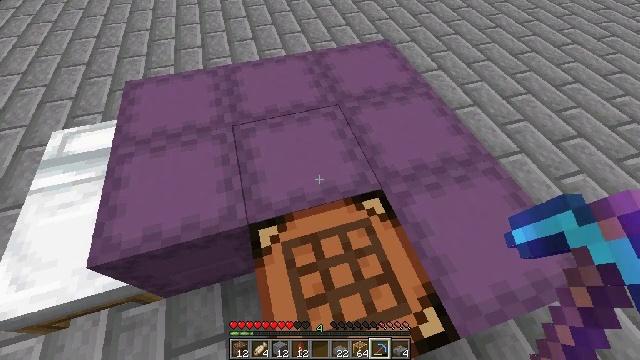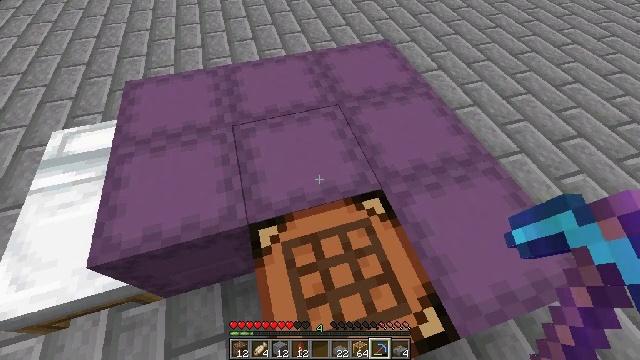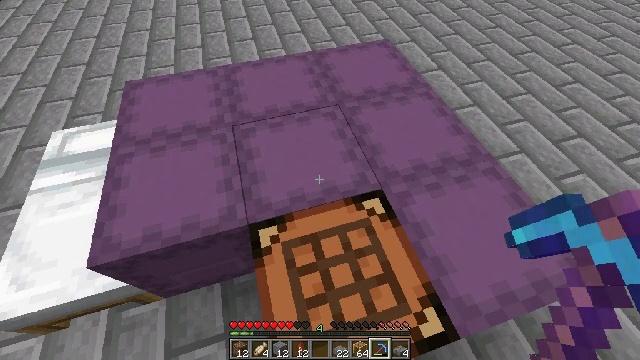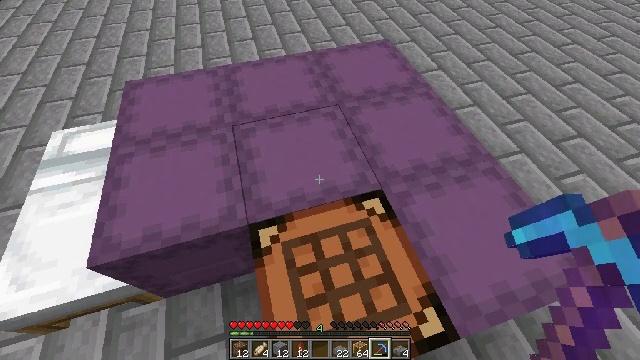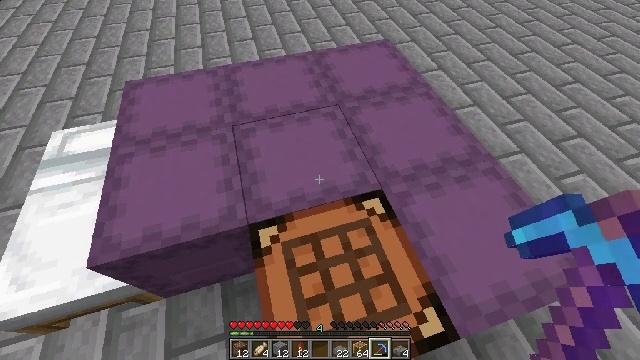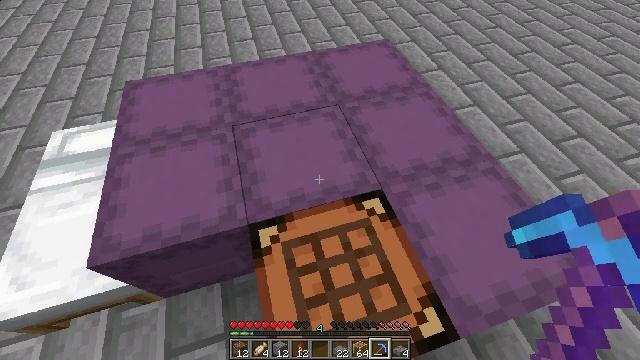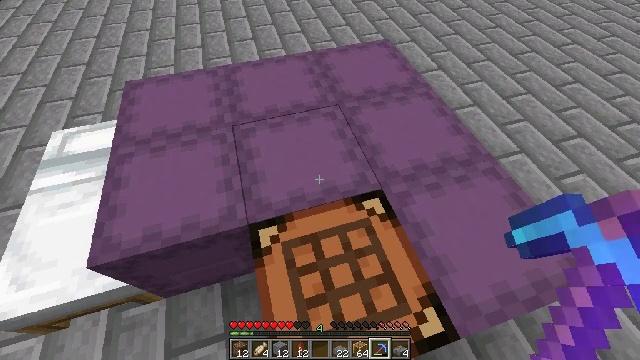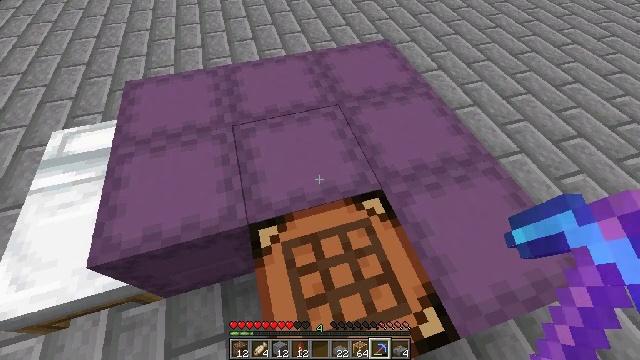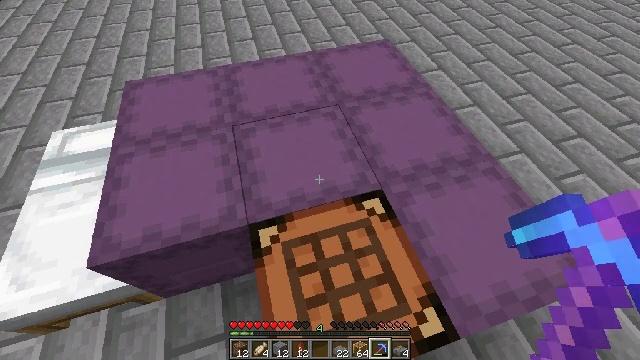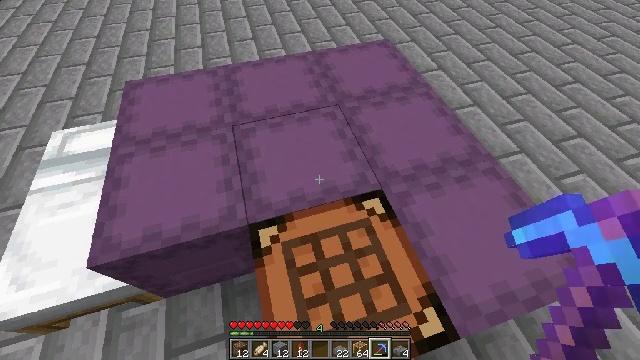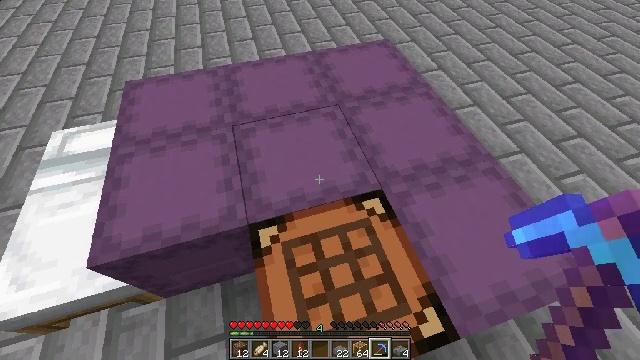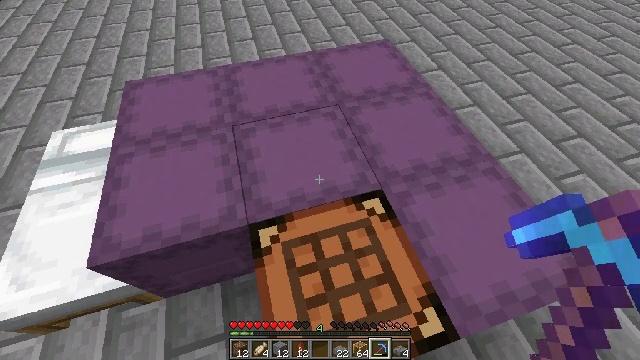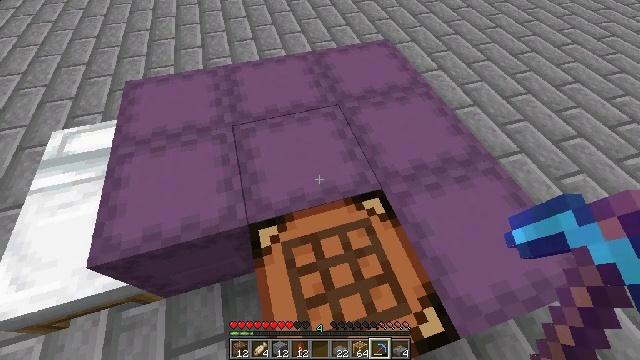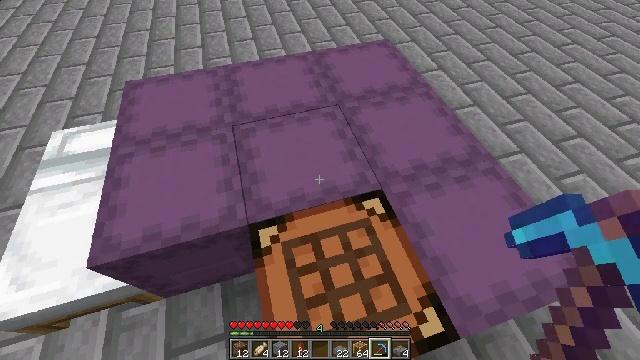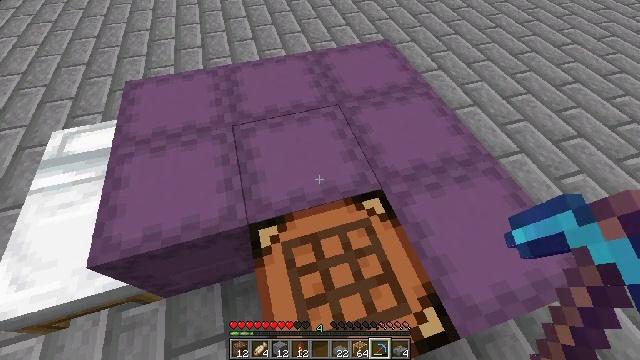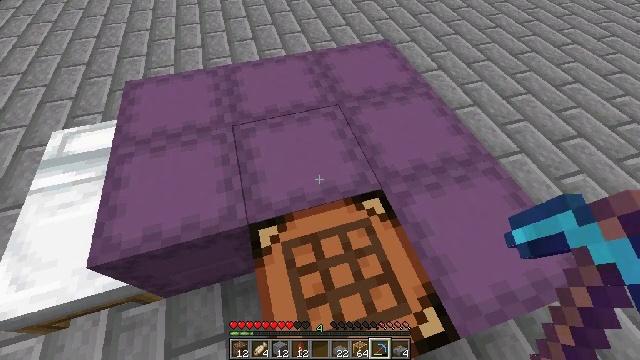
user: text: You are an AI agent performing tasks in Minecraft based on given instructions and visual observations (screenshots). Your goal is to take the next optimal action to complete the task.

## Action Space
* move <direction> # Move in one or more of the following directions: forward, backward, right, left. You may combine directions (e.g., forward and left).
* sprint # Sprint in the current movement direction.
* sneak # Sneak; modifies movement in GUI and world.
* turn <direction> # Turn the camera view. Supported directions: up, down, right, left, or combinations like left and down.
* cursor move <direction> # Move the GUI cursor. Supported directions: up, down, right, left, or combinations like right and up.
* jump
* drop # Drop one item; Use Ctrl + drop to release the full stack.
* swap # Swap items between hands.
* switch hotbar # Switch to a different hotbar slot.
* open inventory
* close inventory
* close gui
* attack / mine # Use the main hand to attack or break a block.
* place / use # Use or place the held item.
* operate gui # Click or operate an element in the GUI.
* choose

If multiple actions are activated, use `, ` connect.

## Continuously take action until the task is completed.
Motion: motion action
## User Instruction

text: Mine the shulker box.
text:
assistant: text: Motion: no_op
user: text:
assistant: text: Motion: no_op
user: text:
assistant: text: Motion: no_op
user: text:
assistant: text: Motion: no_op
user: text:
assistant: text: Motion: no_op
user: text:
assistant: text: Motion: no_op
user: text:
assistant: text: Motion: no_op
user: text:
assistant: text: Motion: no_op
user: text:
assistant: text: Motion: no_op
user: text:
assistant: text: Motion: no_op
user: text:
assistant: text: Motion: no_op
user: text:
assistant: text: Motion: no_op
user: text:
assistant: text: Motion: no_op
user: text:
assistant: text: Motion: no_op
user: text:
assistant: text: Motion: no_op
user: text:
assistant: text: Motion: no_op
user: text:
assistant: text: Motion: no_op
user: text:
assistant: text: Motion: no_op
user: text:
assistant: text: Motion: no_op
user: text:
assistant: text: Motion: no_op
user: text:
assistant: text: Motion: no_op
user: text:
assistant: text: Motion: no_op
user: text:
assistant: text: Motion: no_op
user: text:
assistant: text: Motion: no_op
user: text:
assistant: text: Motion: no_op
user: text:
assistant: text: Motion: no_op
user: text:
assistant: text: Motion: no_op
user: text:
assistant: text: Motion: no_op
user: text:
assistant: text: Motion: no_op
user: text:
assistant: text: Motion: no_op